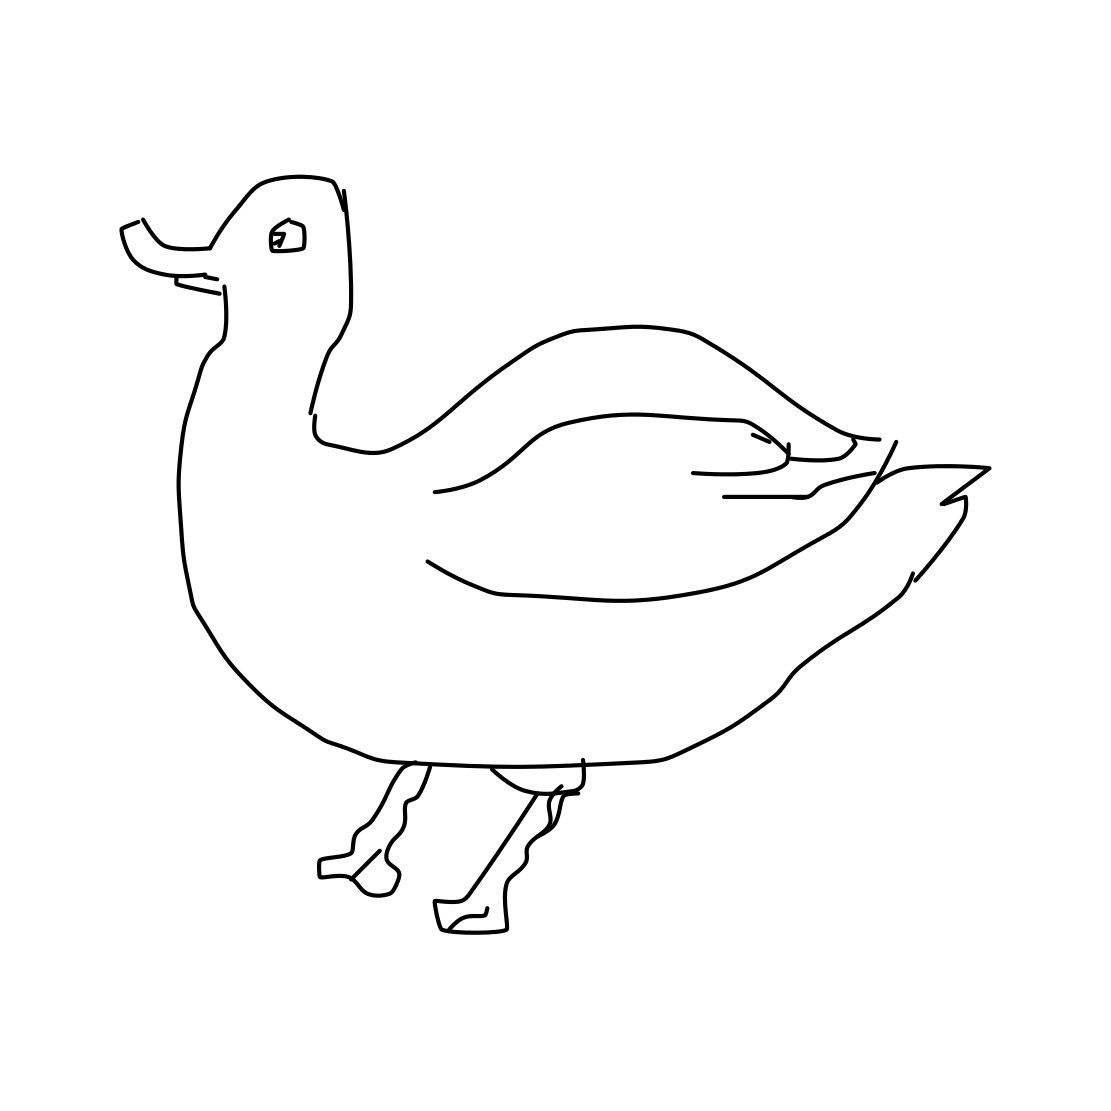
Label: duck